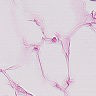
Metastatic tissue present: no